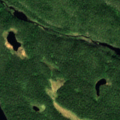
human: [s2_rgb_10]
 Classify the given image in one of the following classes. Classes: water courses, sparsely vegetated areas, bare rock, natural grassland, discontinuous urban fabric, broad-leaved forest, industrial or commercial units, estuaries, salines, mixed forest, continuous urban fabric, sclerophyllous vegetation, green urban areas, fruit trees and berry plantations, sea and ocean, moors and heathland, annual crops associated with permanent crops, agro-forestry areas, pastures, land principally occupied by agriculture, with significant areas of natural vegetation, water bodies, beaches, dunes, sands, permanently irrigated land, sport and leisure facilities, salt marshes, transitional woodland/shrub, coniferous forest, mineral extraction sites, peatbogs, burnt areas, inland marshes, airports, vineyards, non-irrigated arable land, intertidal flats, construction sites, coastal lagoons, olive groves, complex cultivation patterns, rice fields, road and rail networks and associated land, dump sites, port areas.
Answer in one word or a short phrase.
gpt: coniferous forest